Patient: sex F, age 46
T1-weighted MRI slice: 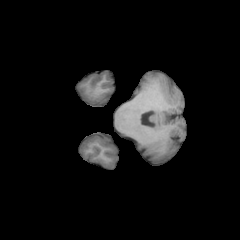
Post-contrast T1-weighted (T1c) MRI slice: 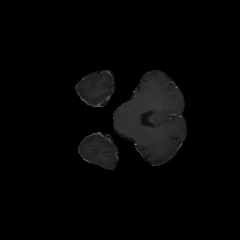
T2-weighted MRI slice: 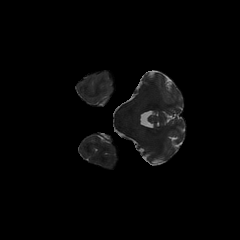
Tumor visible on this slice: no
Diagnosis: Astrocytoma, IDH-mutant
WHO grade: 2